Question: I apologise for this basic question but i am truly stuck for whatever reason. I am hoping to get the output values from a power curve of 'a' and 'b' from y = a*x^b. Assuming i have this data set:
'''
x y log10(x) log10(y)
7 240 0.84509804 2.380211242
45 610 1.653212514 2.785329835
14 340 1.146128036 2.531478917
30 500 1.477121255 2.698970004
24 450 1.380211242 2.653212514
57 690 1.755874856 2.838849091
'''
And it produces this graph in excel:

Using the excel example, how would i get the output values in 'r' for a=2.465 and b=0.2401.
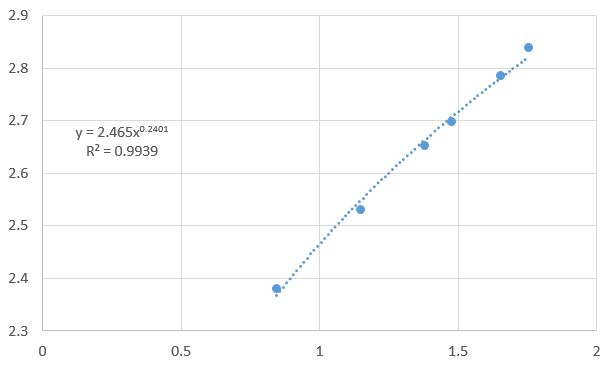
Answer: Your data:
'''
DF <- read.table(text="x y log10(x) log10(y)
7 240 0.84509804 2.380211242
45 610 1.653212514 2.785329835
14 340 1.146128036 2.531478917
30 500 1.477121255 2.698970004
24 450 1.380211242 2.653212514
57 690 1.755874856 2.838849091", header=TRUE)
'''
Create a selfstarting model:
(Disclaimer: The function names doesn't reflect my political attitude, it's merely in line with the naming scheme of selfstarting functions.)
'''
SSpower <- selfStart(~ A*x^B,
function(mCall, data, LHS)
{
xy <- sortedXyData(mCall[["x"]], LHS, data)
if(nrow(xy) < 3) {
stop("Too few distinct x values to fit a power function")
}
z <- xy[["y"]]
xy[["logx"]] <- log(xy[["x"]])
xy[["logy"]] <- log(xy[["y"]])
aux <- coef(lm(logy ~ logx, xy))
pars <- c(exp(aux[[1]]), aux[[2]])
setNames(pars,
mCall[c("A", "B")])
}, c("A", "B"))
'''
Use the selfstarting model for fitting:
'''
fit <- nls(y ~ SSpower(x, A, B), data=DF)
'''
Plot:
'''
plot(y~x, data=DF)
lines(x=1:60, y=predict(fit, newdat=list(x=1:60)))
'''